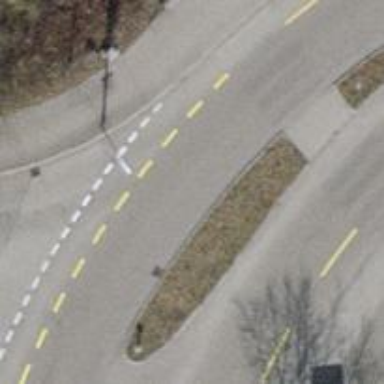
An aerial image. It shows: Secondary road with asphalt surface and separate sidewalk.